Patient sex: M
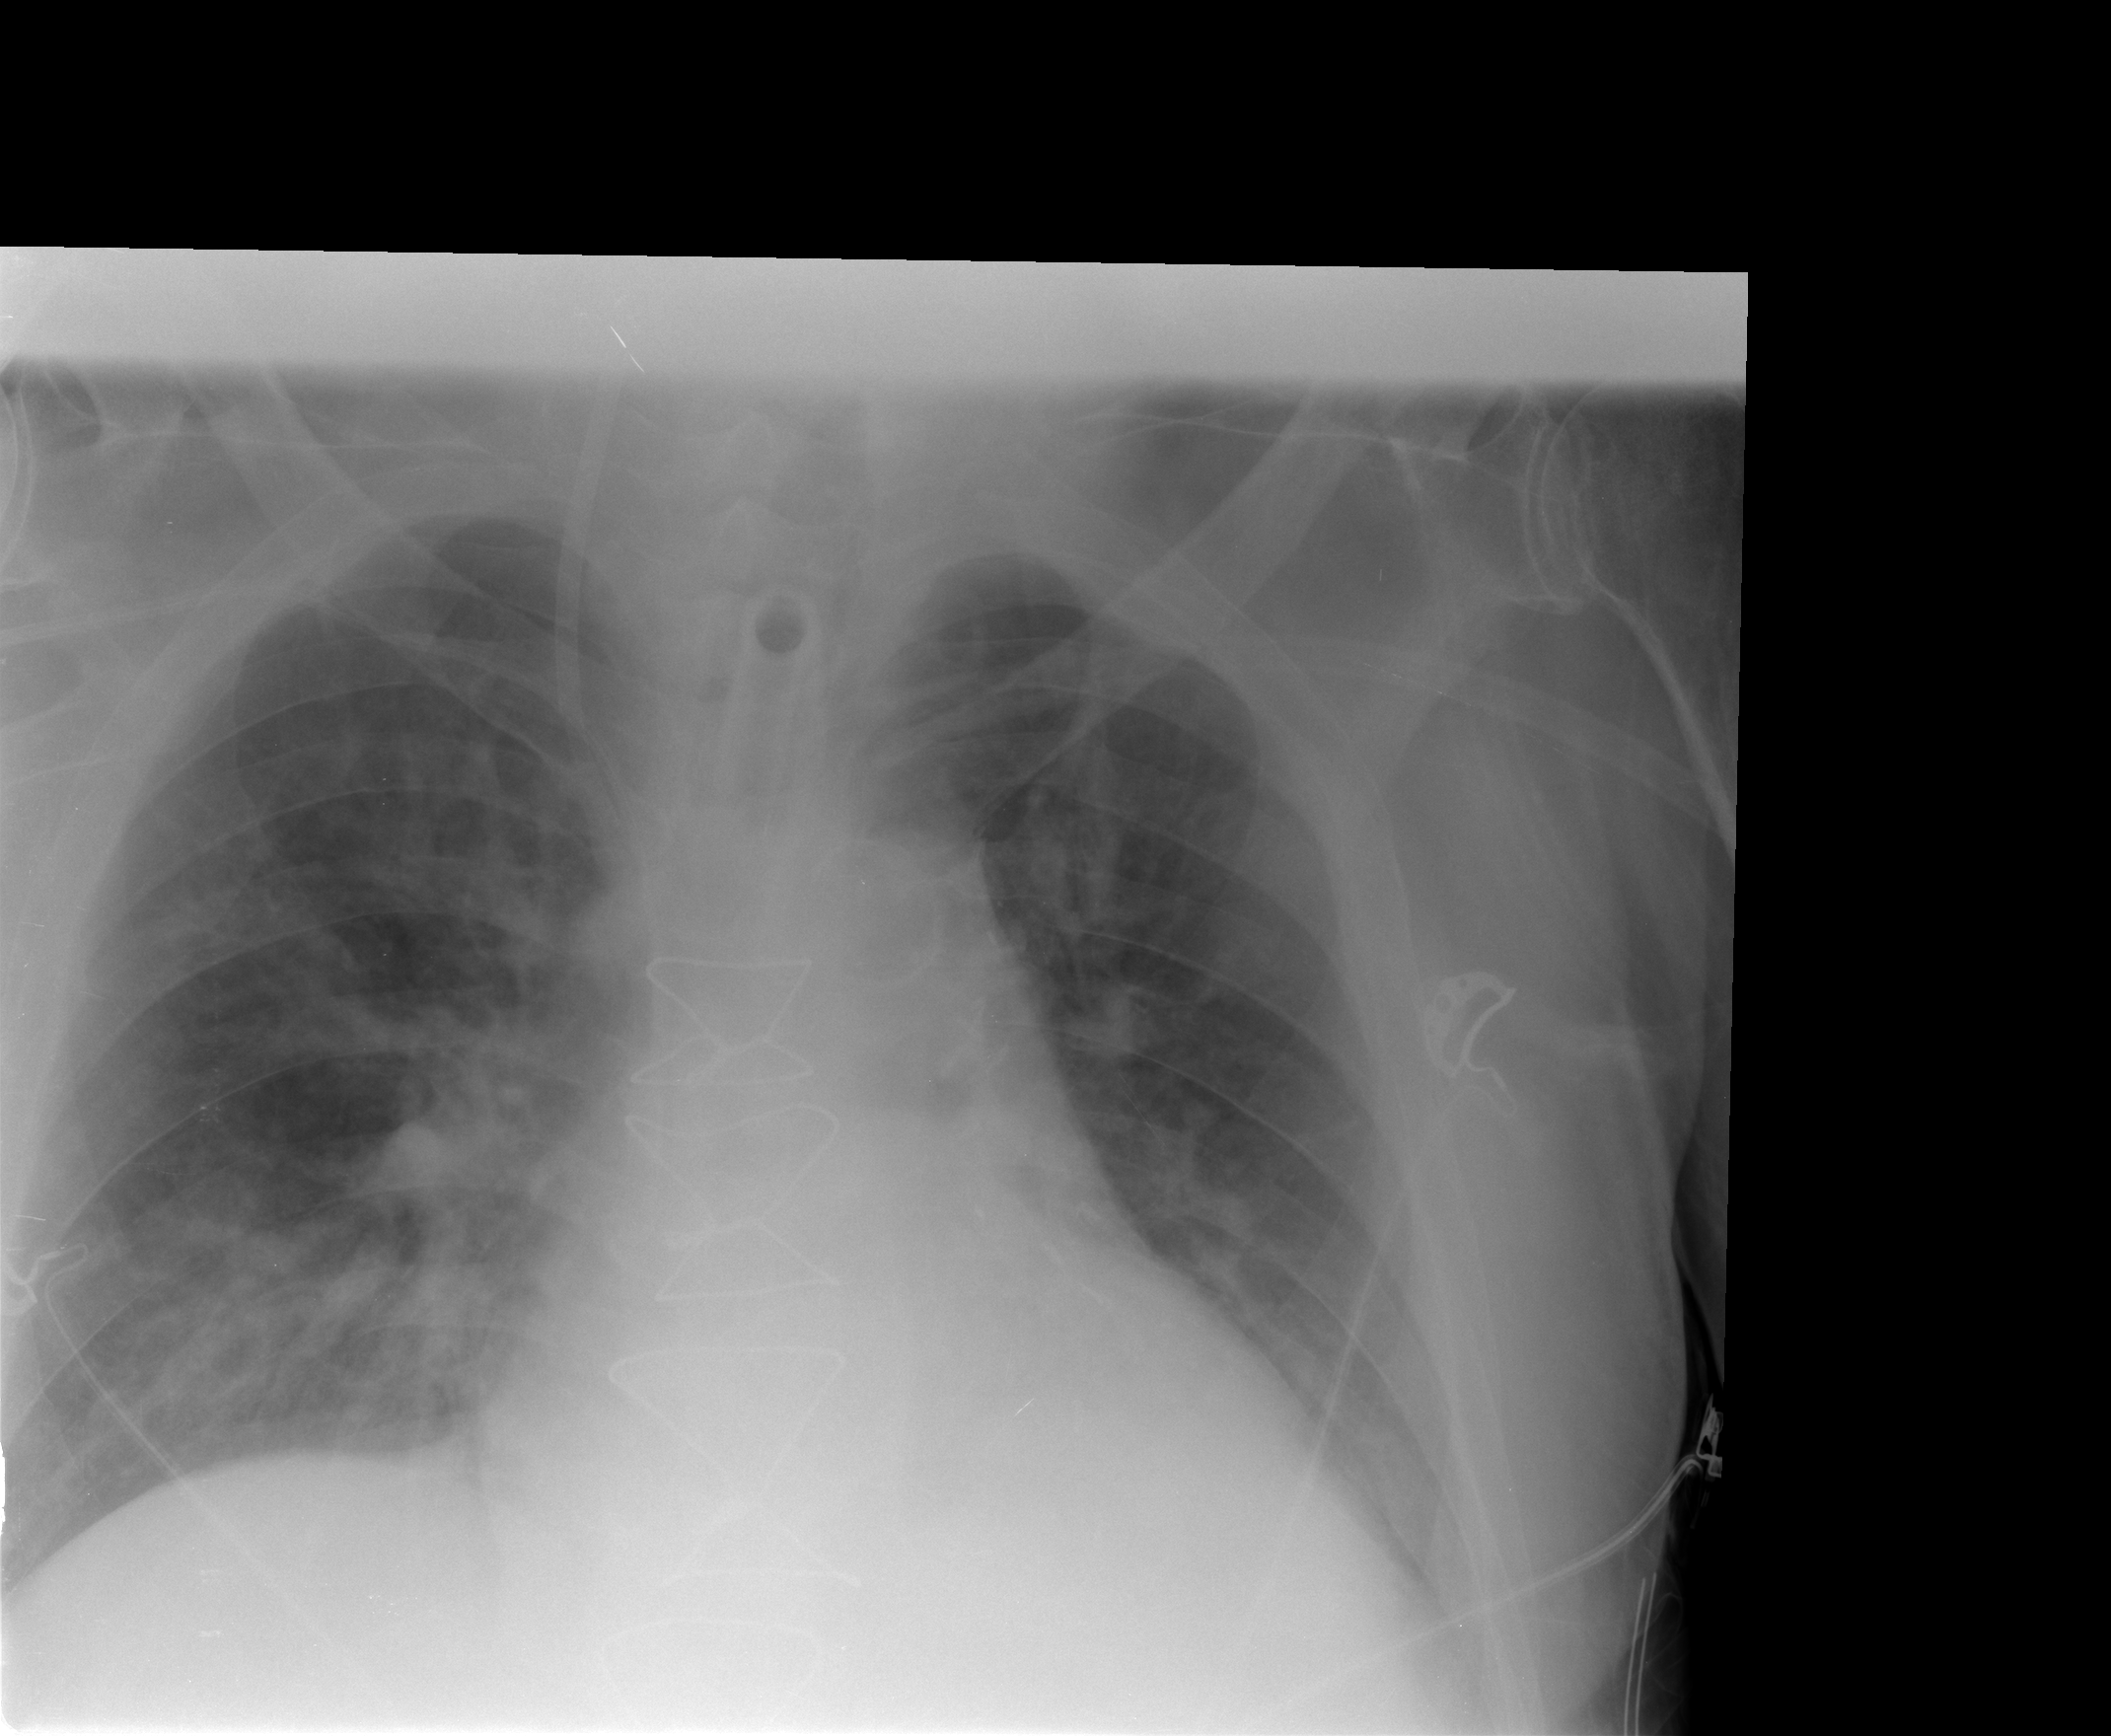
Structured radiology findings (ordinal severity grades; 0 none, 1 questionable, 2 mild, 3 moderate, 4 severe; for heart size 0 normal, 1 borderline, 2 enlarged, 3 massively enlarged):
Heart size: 2
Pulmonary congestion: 2
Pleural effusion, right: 0
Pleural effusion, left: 2
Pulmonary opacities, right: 3
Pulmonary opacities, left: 2
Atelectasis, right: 2
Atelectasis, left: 2